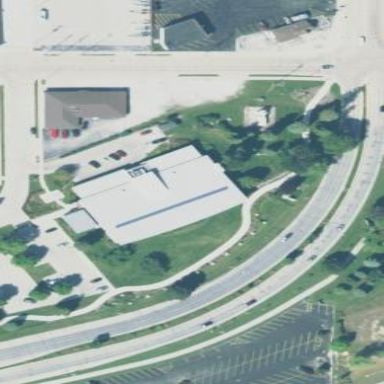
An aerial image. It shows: Library building.